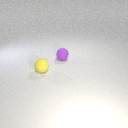
small purple rubber sphere to the right of small yellow rubber sphere